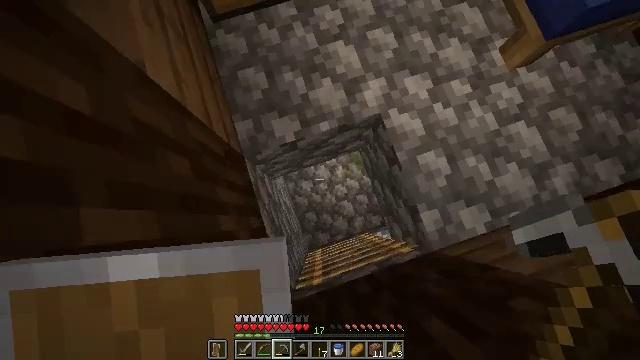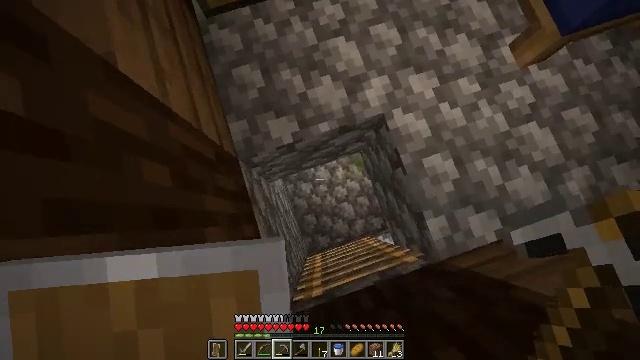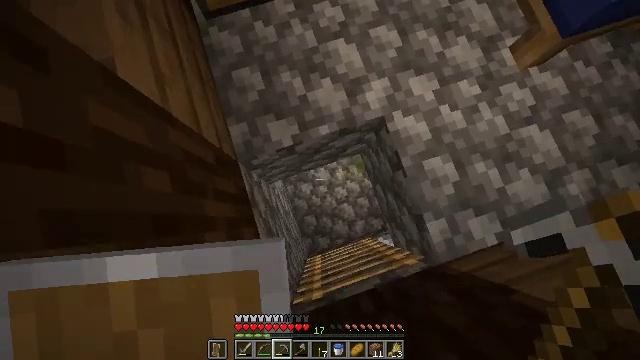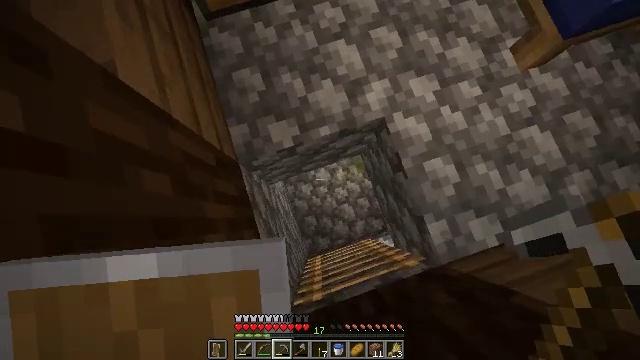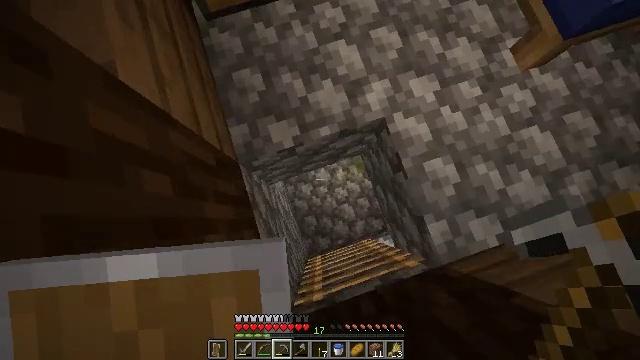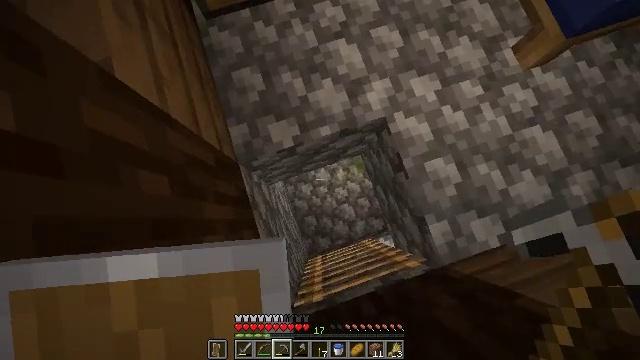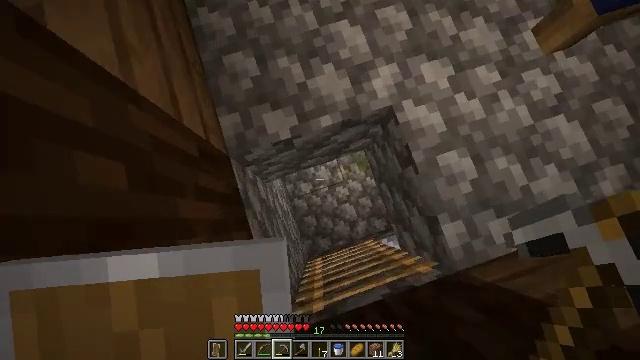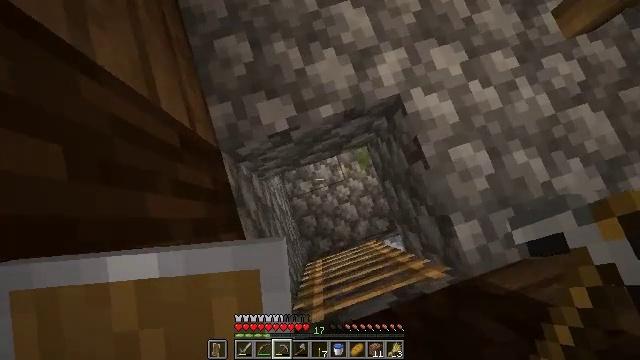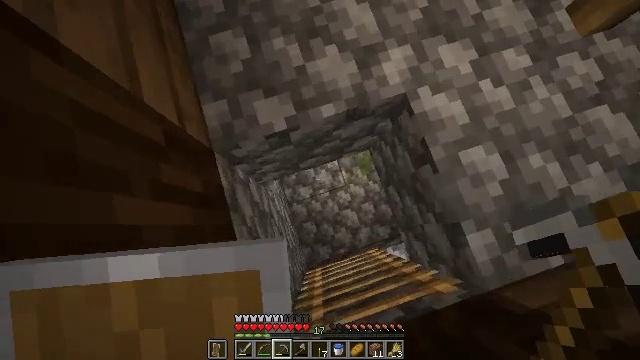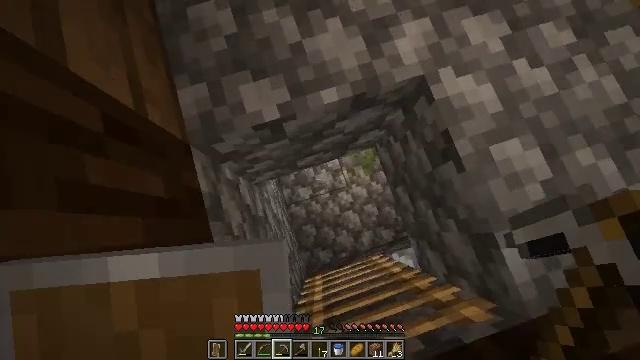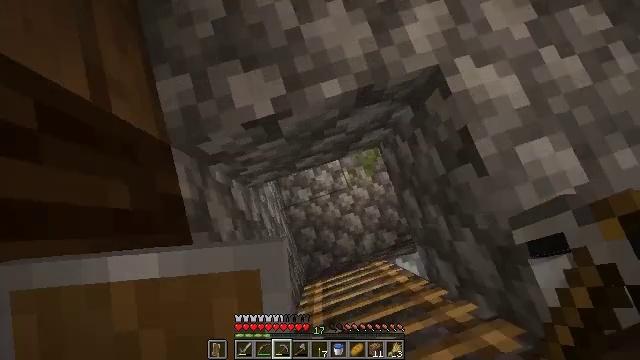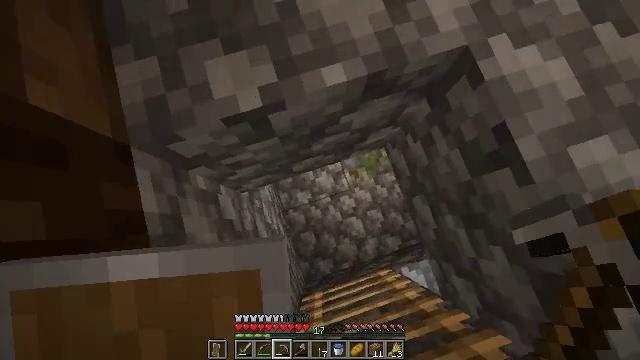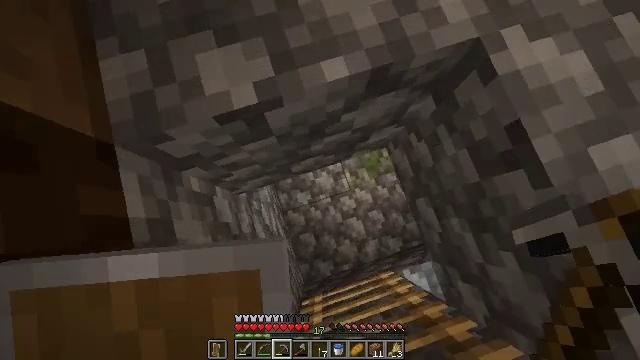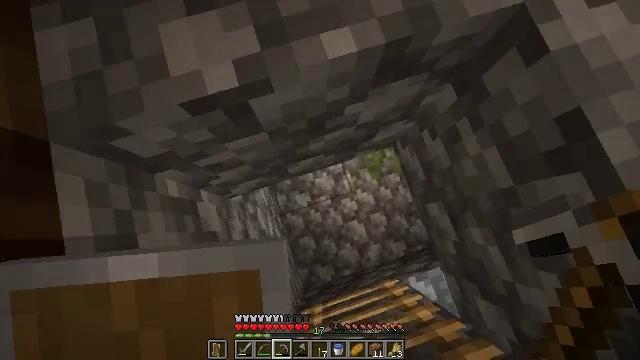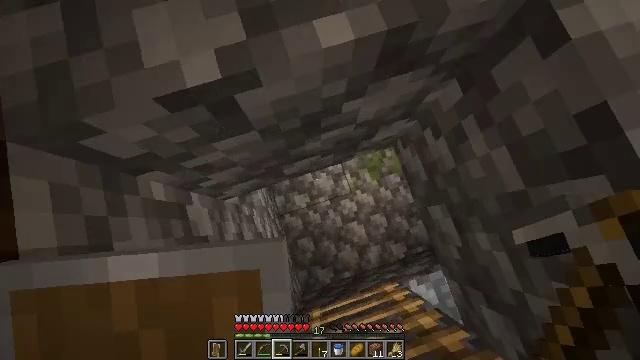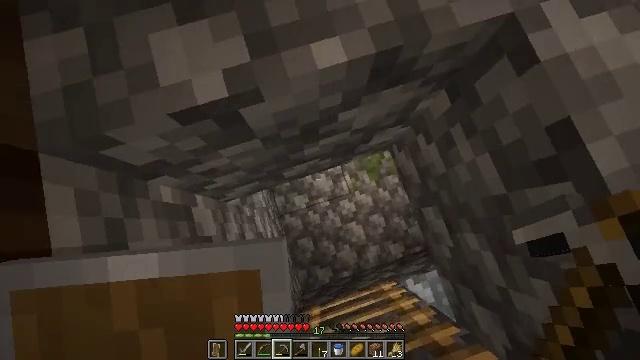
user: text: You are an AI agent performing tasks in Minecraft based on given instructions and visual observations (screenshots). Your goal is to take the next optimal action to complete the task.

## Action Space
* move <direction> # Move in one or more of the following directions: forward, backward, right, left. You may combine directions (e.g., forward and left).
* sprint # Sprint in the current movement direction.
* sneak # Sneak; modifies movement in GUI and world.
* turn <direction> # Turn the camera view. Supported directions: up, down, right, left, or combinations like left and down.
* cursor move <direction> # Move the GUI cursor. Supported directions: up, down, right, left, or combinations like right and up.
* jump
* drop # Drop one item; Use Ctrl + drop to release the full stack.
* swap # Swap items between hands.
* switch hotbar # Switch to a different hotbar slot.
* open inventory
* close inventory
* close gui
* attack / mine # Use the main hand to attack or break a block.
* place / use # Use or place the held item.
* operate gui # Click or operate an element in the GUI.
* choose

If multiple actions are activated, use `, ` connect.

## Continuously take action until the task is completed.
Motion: motion action
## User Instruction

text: Harvest wheat from the field.
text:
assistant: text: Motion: no_op
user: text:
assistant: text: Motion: no_op
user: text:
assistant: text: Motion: no_op
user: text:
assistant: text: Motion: no_op
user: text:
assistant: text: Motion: no_op
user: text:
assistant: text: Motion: no_op
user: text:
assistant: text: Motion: no_op
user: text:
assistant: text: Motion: move forward, turn up
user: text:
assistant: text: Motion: move forward
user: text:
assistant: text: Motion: move forward
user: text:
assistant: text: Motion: no_op
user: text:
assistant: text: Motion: no_op
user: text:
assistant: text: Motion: no_op
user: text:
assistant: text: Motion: no_op
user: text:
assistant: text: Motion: no_op
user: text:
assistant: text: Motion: no_op
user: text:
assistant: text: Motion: no_op
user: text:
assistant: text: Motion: turn right and up
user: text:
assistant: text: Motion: turn right and up
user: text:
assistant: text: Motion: turn right and up
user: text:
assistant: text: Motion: no_op
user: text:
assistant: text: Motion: no_op
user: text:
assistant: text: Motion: no_op
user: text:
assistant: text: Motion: no_op
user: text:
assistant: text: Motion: turn right
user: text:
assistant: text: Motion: turn left and up
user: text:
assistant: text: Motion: turn left and up
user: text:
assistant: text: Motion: move forward, turn left and up
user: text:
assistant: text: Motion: move forward, turn left and up
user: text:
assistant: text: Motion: move forward, turn left and up